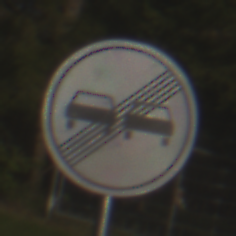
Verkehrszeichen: EndeUeberholverbot
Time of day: MorningAfternoon
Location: Outdoor (Nature)
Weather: PartlyCloudy
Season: NotSpecified
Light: Natural